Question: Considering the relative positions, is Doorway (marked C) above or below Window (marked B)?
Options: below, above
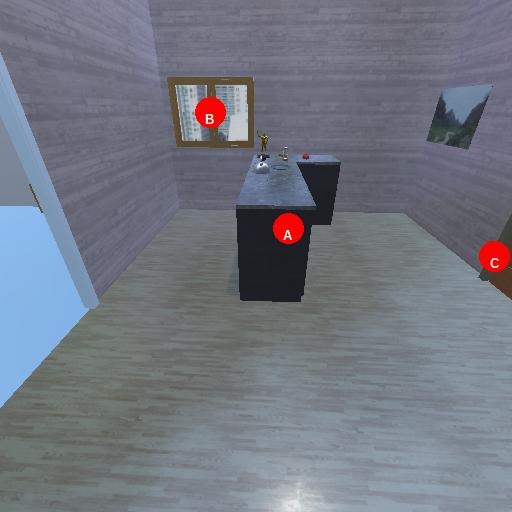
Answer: below